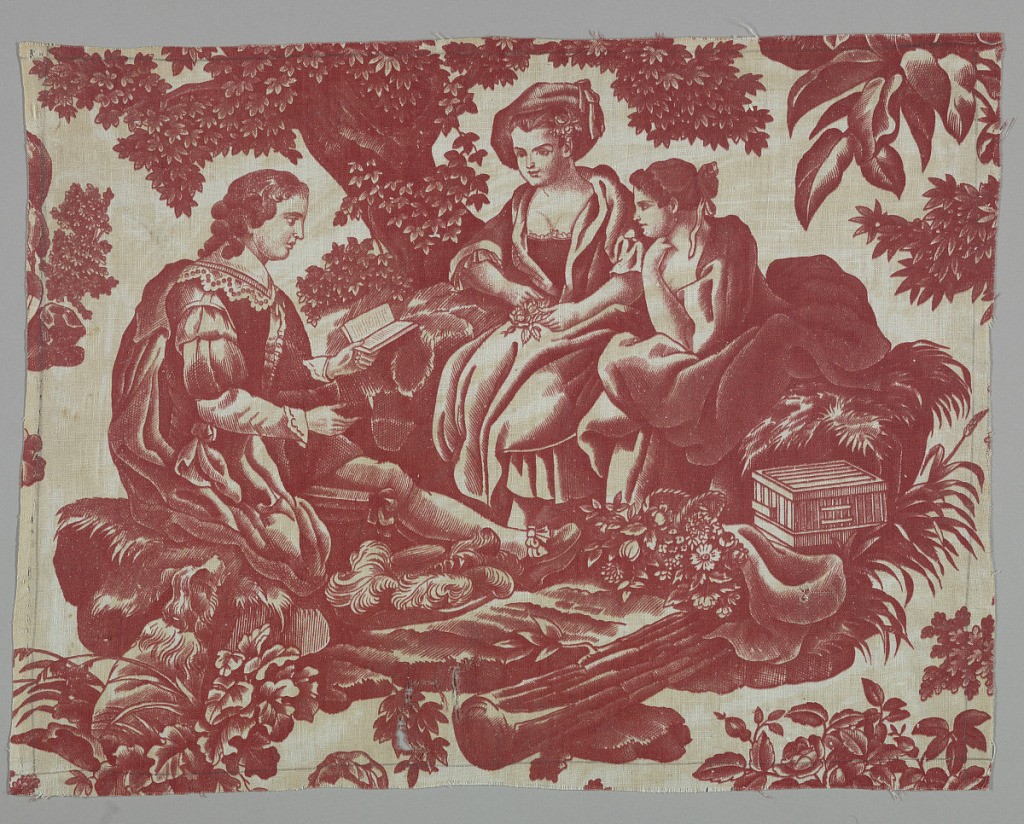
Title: Fragment
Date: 19th century
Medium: cotton Technique: printed on plain weave
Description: Fragment shows a man seated under a tree reading to two women. They are surrounded by trees, leafy vegetation and flowers.